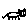
Label: cat